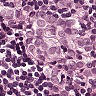
Metastatic tissue present: yes